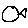
Label: fish